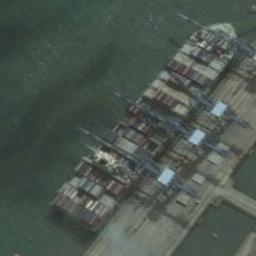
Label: ship